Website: home-depot
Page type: store-pickup
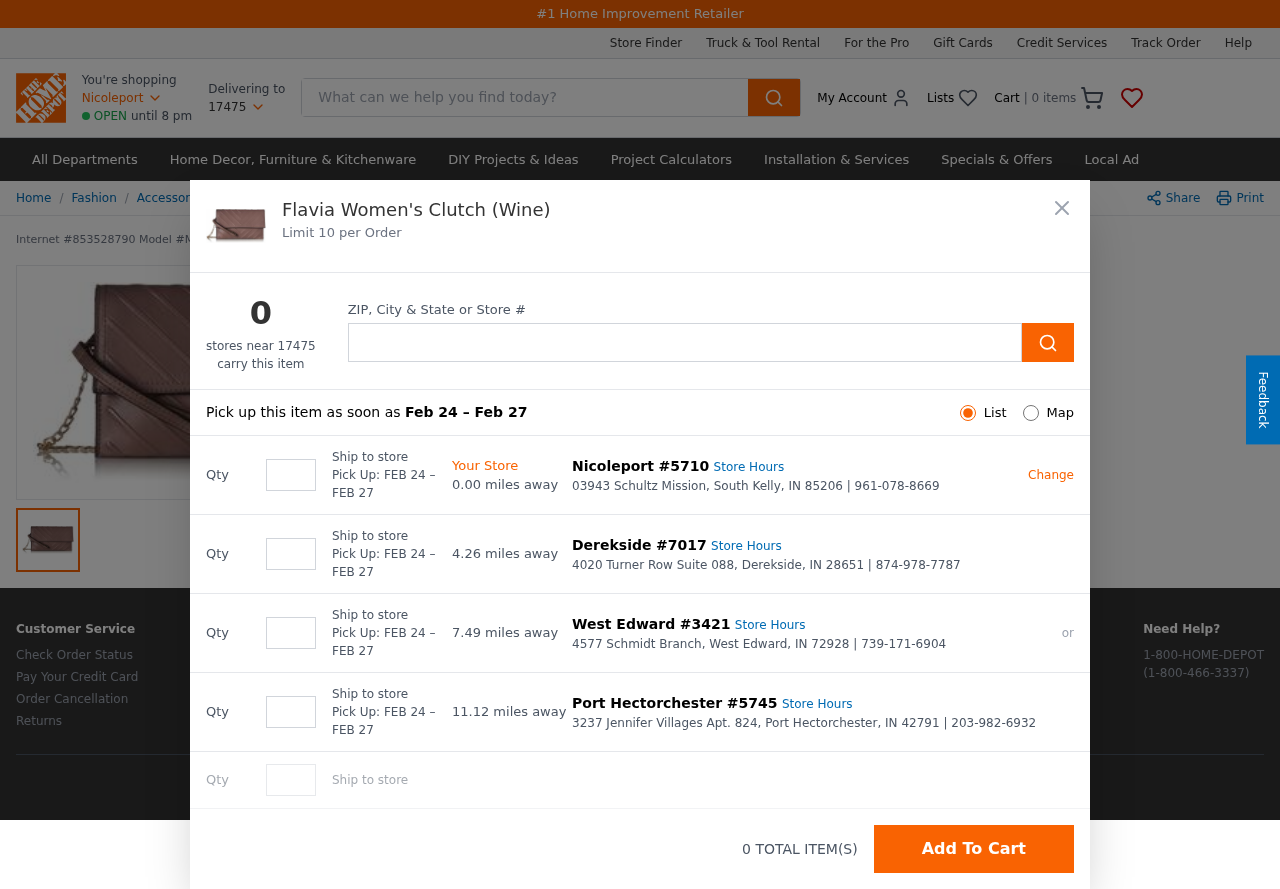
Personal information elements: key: PII_CITY
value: Nicoleport
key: PII_LOCATION1_CITY_STATE_ZIP
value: South Kelly, IN 85206
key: PII_LOCATION1_STREET
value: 03943 Schultz Mission
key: PII_LOCATION2_CITY
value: Derekside
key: PII_LOCATION2_CITY_STATE_ZIP
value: Derekside, IN 28651
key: PII_LOCATION2_STREET
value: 4020 Turner Row Suite 088
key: PII_LOCATION3_CITY
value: West Edward
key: PII_LOCATION3_CITY_STATE_ZIP
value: West Edward, IN 72928
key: PII_LOCATION3_STREET
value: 4577 Schmidt Branch
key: PII_LOCATION4_CITY
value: Port Hectorchester
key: PII_LOCATION4_CITY_STATE_ZIP
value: Port Hectorchester, IN 42791
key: PII_LOCATION4_STREET
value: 3237 Jennifer Villages Apt. 824
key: PII_POSTCODE
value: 17475
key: PII_POSTCODE2
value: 62617
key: PII_LOCATION1_PHONE
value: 961-078-8669
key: PII_LOCATION2_PHONE
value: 874-978-7787
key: PII_LOCATION3_PHONE
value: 739-171-6904
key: PII_LOCATION4_PHONE
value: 203-982-6932
Product elements: key: PRODUCT1_BREADCRUMB
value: Fashion
Accessories
Bags
Clutches
Women's Clutches
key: PRODUCT1_NAME
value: Flavia Women's Clutch (Wine)
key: PRODUCT_INTERNET_NUMBER
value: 853528790
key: PRODUCT_MODEL_NUMBER
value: MW_OHW129636
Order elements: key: ORDER_NUM_ITEMS
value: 0
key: ORDER_PICKUP_DATE_RANGE
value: FEB 24 – FEB 27
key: ORDER_PICKUP_DATE_RANGE
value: Feb 24 – Feb 27
Search elements: key: HEADER_SEARCH
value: What can we help you find today?
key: SEARCH_STORE_LOCATION
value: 62617
Other elements: key: STORE1_DISTANCE
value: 0.00
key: STORE1_NUMBER
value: #5710
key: STORE2_DISTANCE
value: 4.26
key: STORE2_NUMBER
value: #7017
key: STORE3_DISTANCE
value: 7.49
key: STORE3_NUMBER
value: #3421
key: STORE4_DISTANCE
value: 11.12
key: STORE4_NUMBER
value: #5745